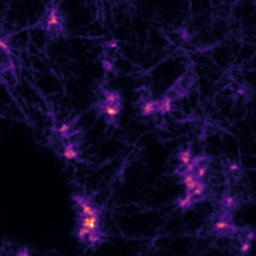
Label: Super-resolution F-actin image